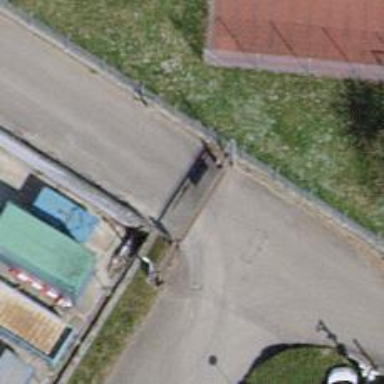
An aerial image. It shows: Gate.